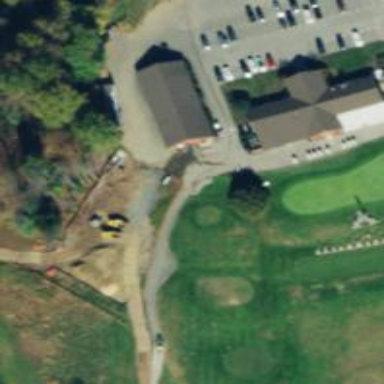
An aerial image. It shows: Service road used as golf cart path.